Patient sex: F
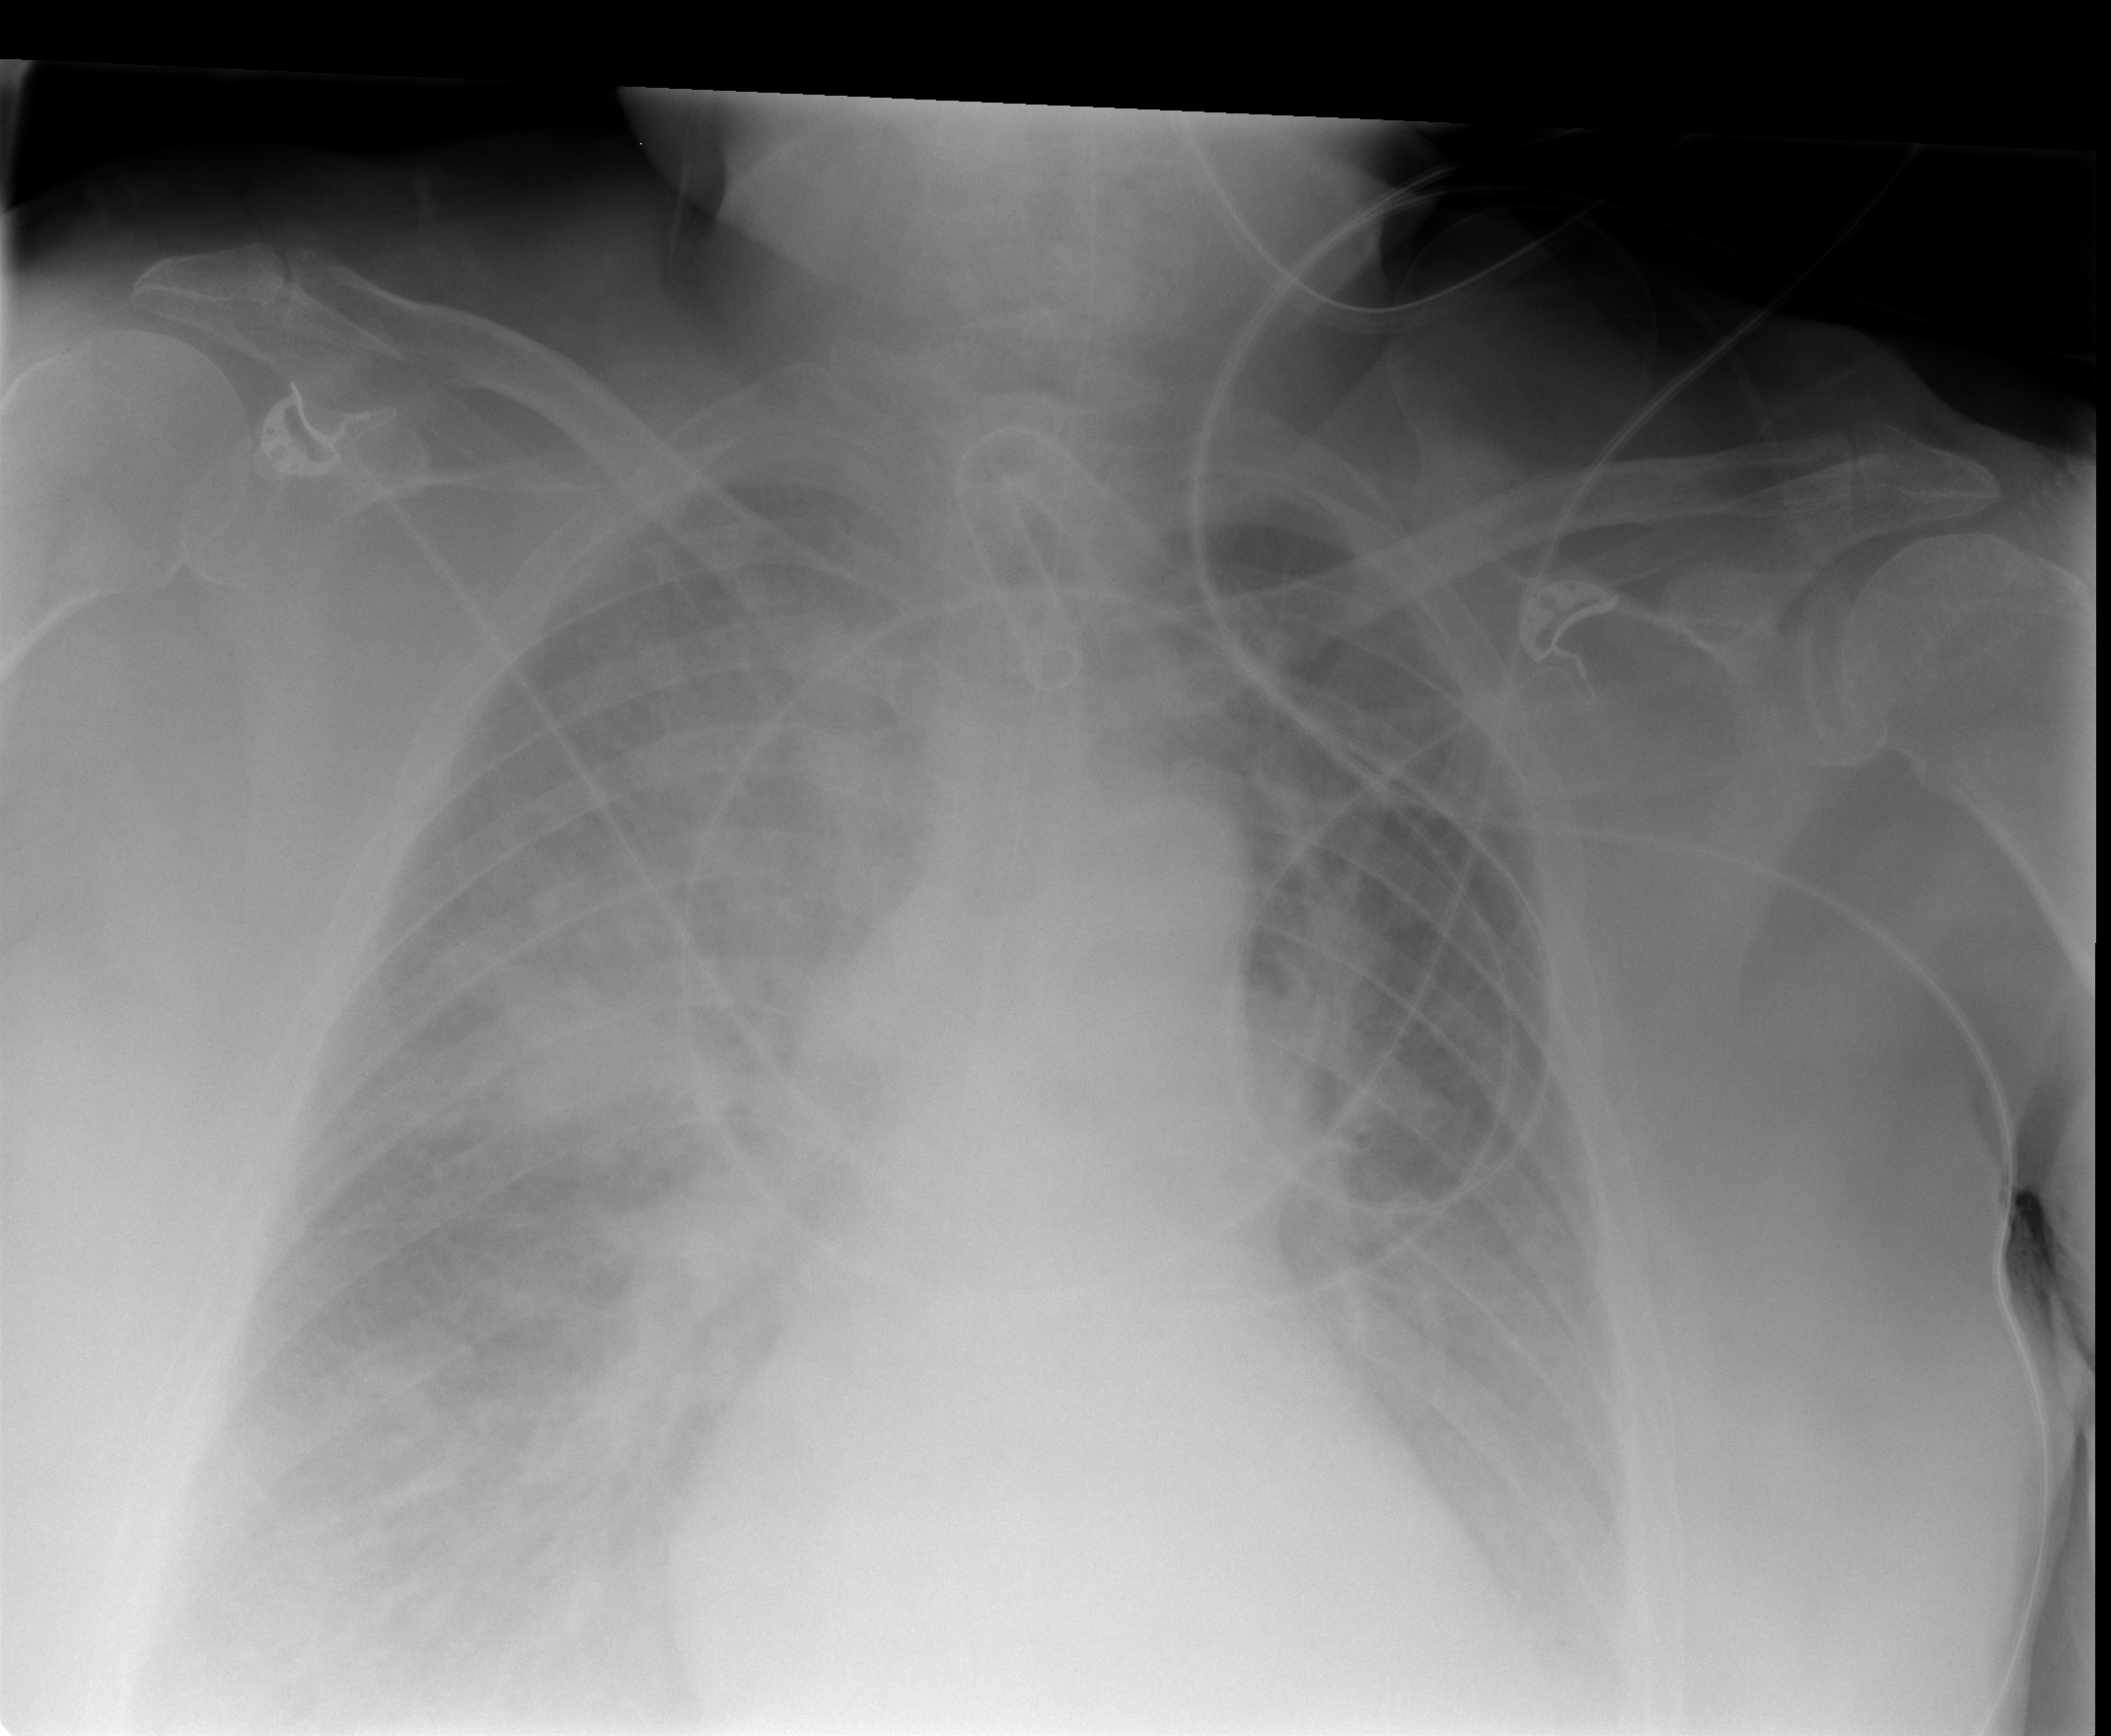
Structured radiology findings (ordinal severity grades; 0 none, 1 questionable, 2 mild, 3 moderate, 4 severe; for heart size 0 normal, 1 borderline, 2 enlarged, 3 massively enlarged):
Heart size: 1
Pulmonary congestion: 2
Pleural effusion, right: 2
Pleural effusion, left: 2
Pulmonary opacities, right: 3
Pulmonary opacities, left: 2
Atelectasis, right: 3
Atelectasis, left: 3